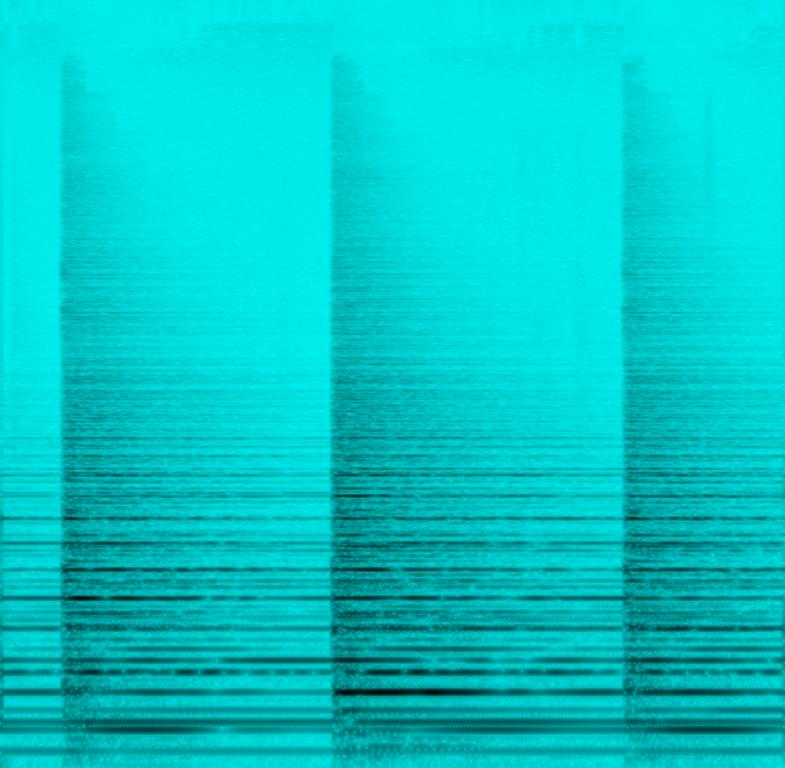
This audio contains a big bell ringing in a steady rhythm. This is an amateur recording. This sound may be playing in a church bell tower.